Question: I need to generate XML like the below.'enter code here'
XML

I have used 'StaxEventItemWriter' and 'jax2bmarshaller' create simple XML but not able to create sub elements
By using '@XMLRootElement' is it possible to create sub elements to the root element tag
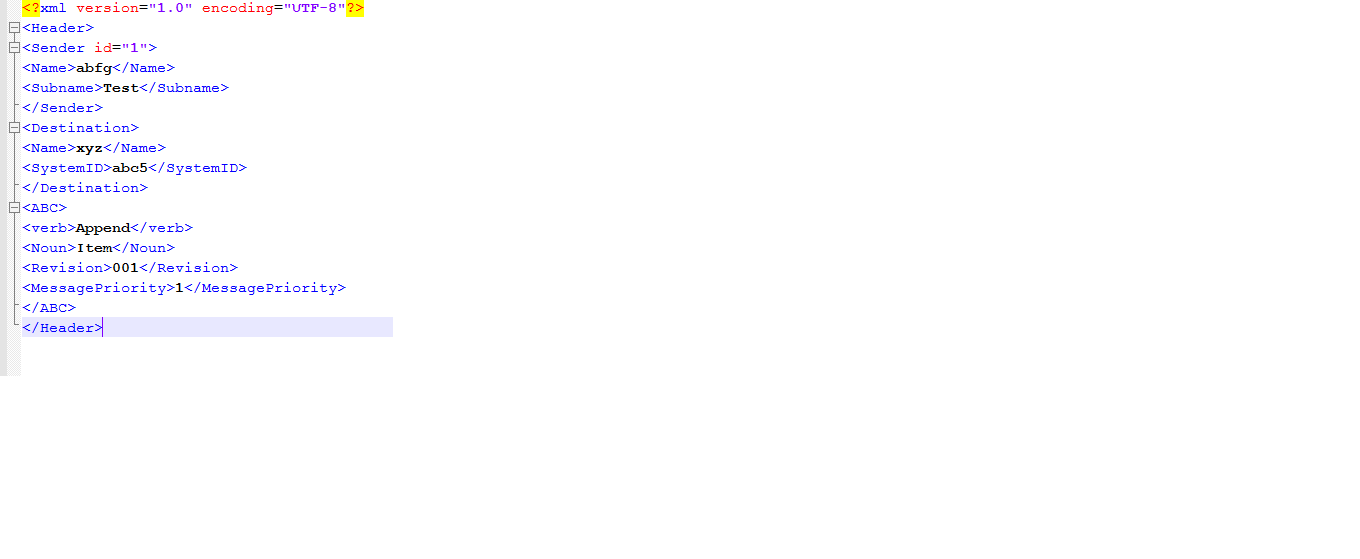
Answer: We can use headercallback and footercallback in staxeventitemwriter to set the static content.it's worked for me.